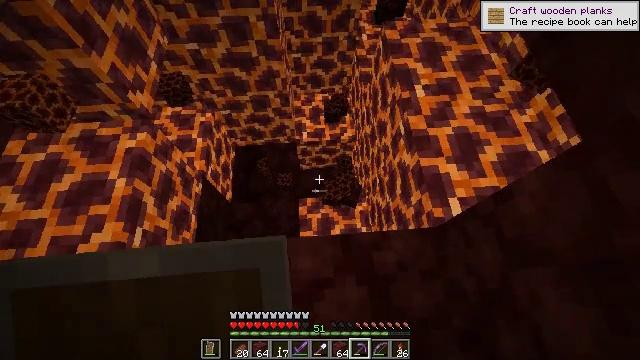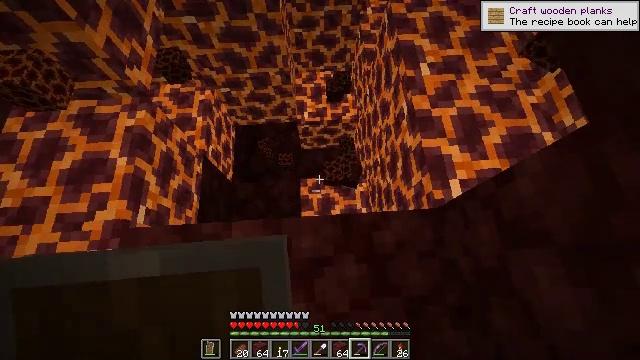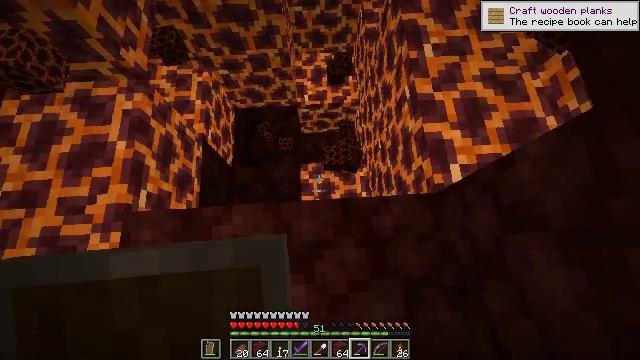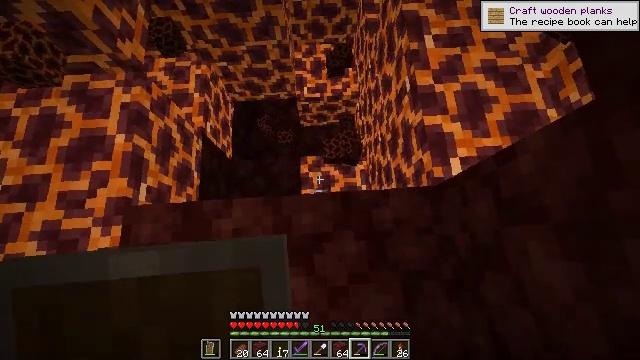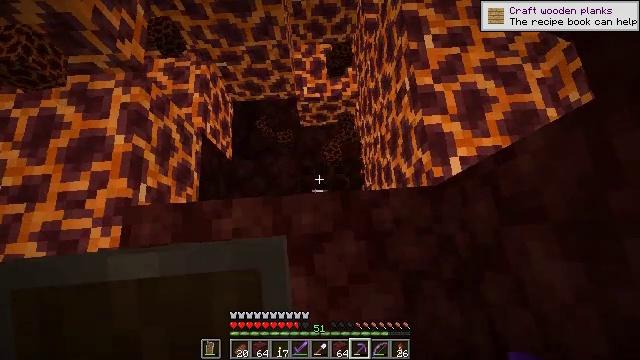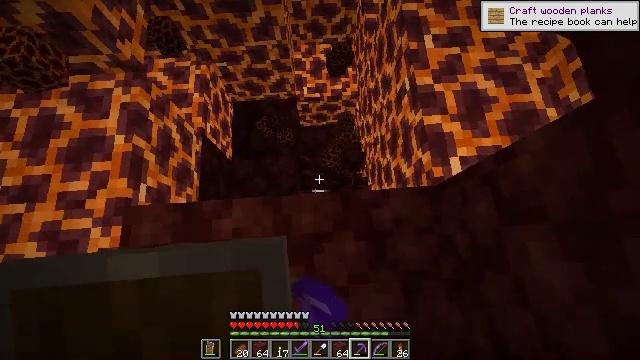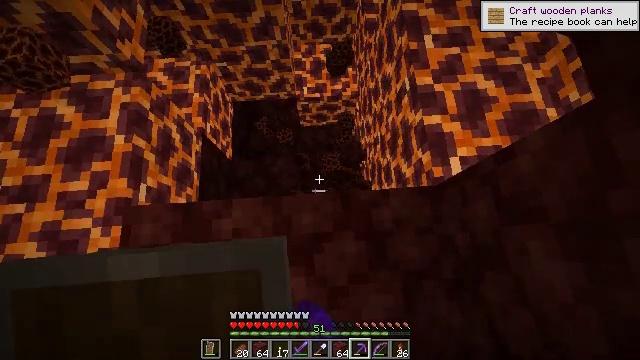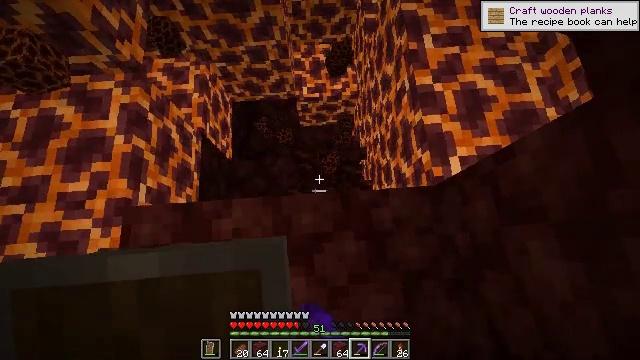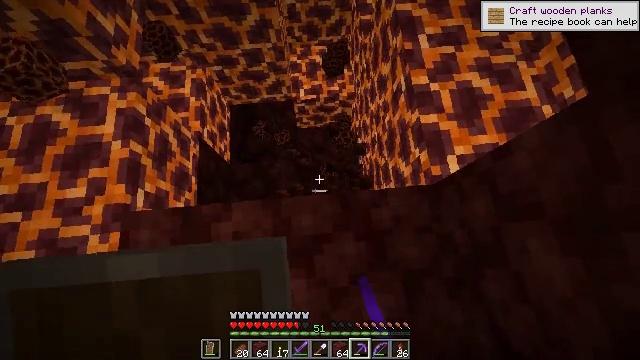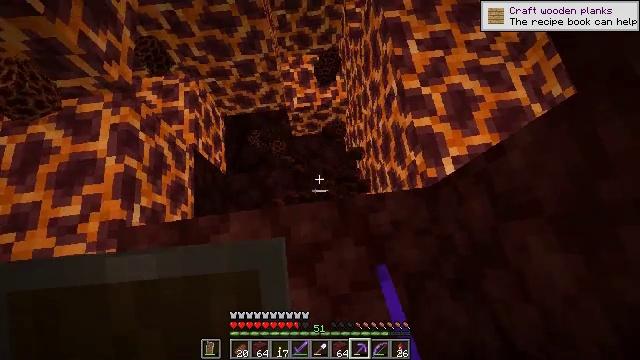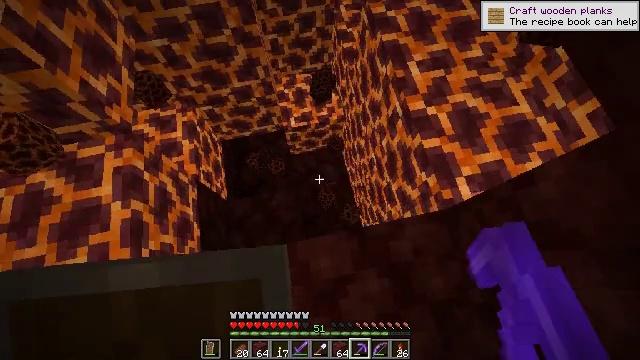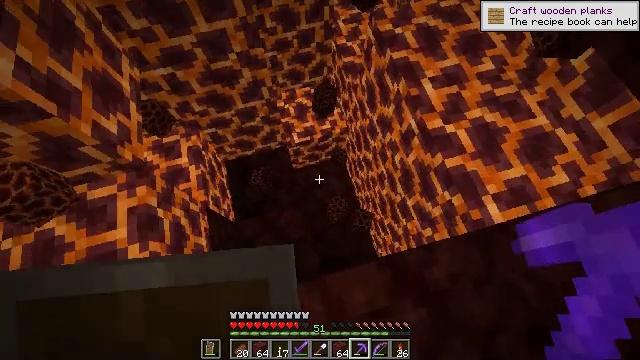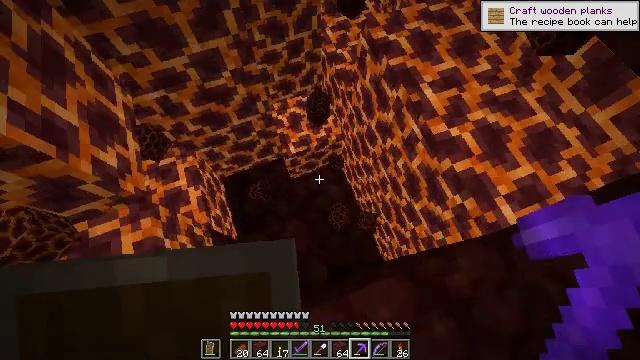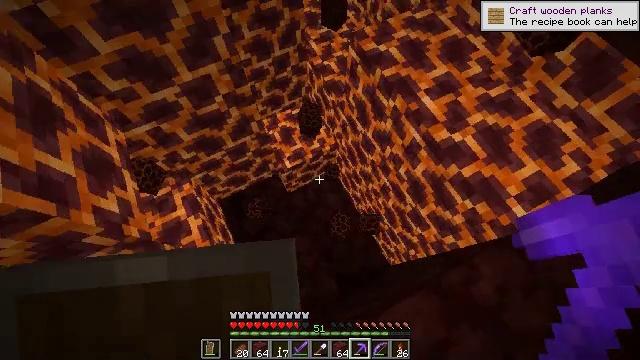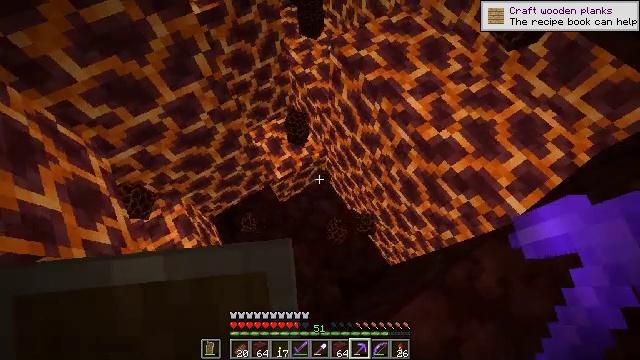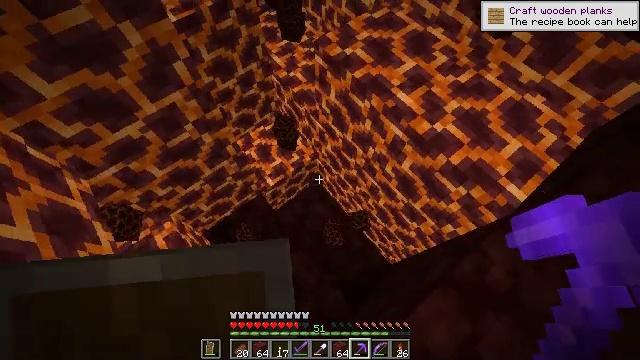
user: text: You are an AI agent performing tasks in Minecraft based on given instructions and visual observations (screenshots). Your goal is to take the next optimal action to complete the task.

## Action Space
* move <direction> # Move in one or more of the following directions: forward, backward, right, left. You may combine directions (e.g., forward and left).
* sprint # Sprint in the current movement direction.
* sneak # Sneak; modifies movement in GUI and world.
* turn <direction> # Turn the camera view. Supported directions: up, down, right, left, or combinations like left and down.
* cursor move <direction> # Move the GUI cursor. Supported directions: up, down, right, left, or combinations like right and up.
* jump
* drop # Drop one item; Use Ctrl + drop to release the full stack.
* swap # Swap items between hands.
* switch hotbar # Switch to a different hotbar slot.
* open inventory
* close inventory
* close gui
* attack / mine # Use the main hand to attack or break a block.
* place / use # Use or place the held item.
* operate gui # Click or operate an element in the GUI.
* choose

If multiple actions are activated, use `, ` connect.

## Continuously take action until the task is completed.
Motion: motion action
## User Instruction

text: Be careful while mining the magma block to avoid taking damage.
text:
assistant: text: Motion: turn down
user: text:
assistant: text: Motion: turn down
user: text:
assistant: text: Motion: turn down
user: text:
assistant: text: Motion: attack / mine
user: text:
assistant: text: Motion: attack / mine
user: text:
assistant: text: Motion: attack / mine
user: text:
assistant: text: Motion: no_op
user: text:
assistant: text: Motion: turn right
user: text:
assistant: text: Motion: move forward and move left, turn right and up
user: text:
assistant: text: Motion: move forward and move left, turn right and up
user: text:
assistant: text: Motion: move forward and move left, turn right and up
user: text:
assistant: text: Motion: move forward and move left, turn right
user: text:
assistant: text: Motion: turn right and up
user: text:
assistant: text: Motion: turn right and up
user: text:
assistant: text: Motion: turn right
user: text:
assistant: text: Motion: turn right and up
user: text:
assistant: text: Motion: turn right and up
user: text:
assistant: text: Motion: turn right and up
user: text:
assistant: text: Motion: turn right and up
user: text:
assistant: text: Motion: turn up
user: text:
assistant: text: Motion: no_op
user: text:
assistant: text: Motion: no_op
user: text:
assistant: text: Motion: no_op
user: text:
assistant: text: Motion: turn right
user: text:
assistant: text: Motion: turn right and up
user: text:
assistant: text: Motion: turn right and up
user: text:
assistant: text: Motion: turn right and up
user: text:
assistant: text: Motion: turn up
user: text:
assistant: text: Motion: turn left and up
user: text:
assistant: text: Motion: turn left and up